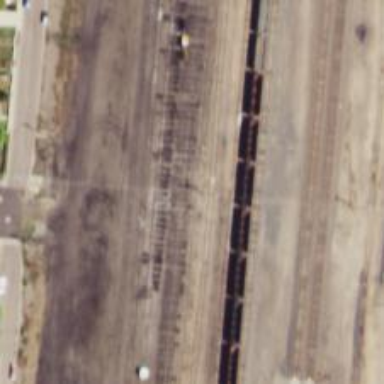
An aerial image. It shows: Railway siding with rails.